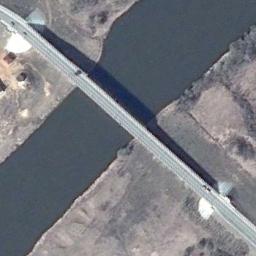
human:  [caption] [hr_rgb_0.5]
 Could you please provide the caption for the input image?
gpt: A bridge is over the river between the bare land .

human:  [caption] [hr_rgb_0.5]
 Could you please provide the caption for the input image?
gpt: A bridge is built on a dark blue river and the river crosses the vacant lot .

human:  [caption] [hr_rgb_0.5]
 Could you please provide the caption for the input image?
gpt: The bridge made a turn as it approached the shore .

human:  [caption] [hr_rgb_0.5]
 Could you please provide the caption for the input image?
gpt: A bridge connects the land on both sides of the turquoise river, With long yellow banks on both sides of the river .

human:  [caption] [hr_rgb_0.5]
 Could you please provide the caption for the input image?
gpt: There is a bridge over the river .